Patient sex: M
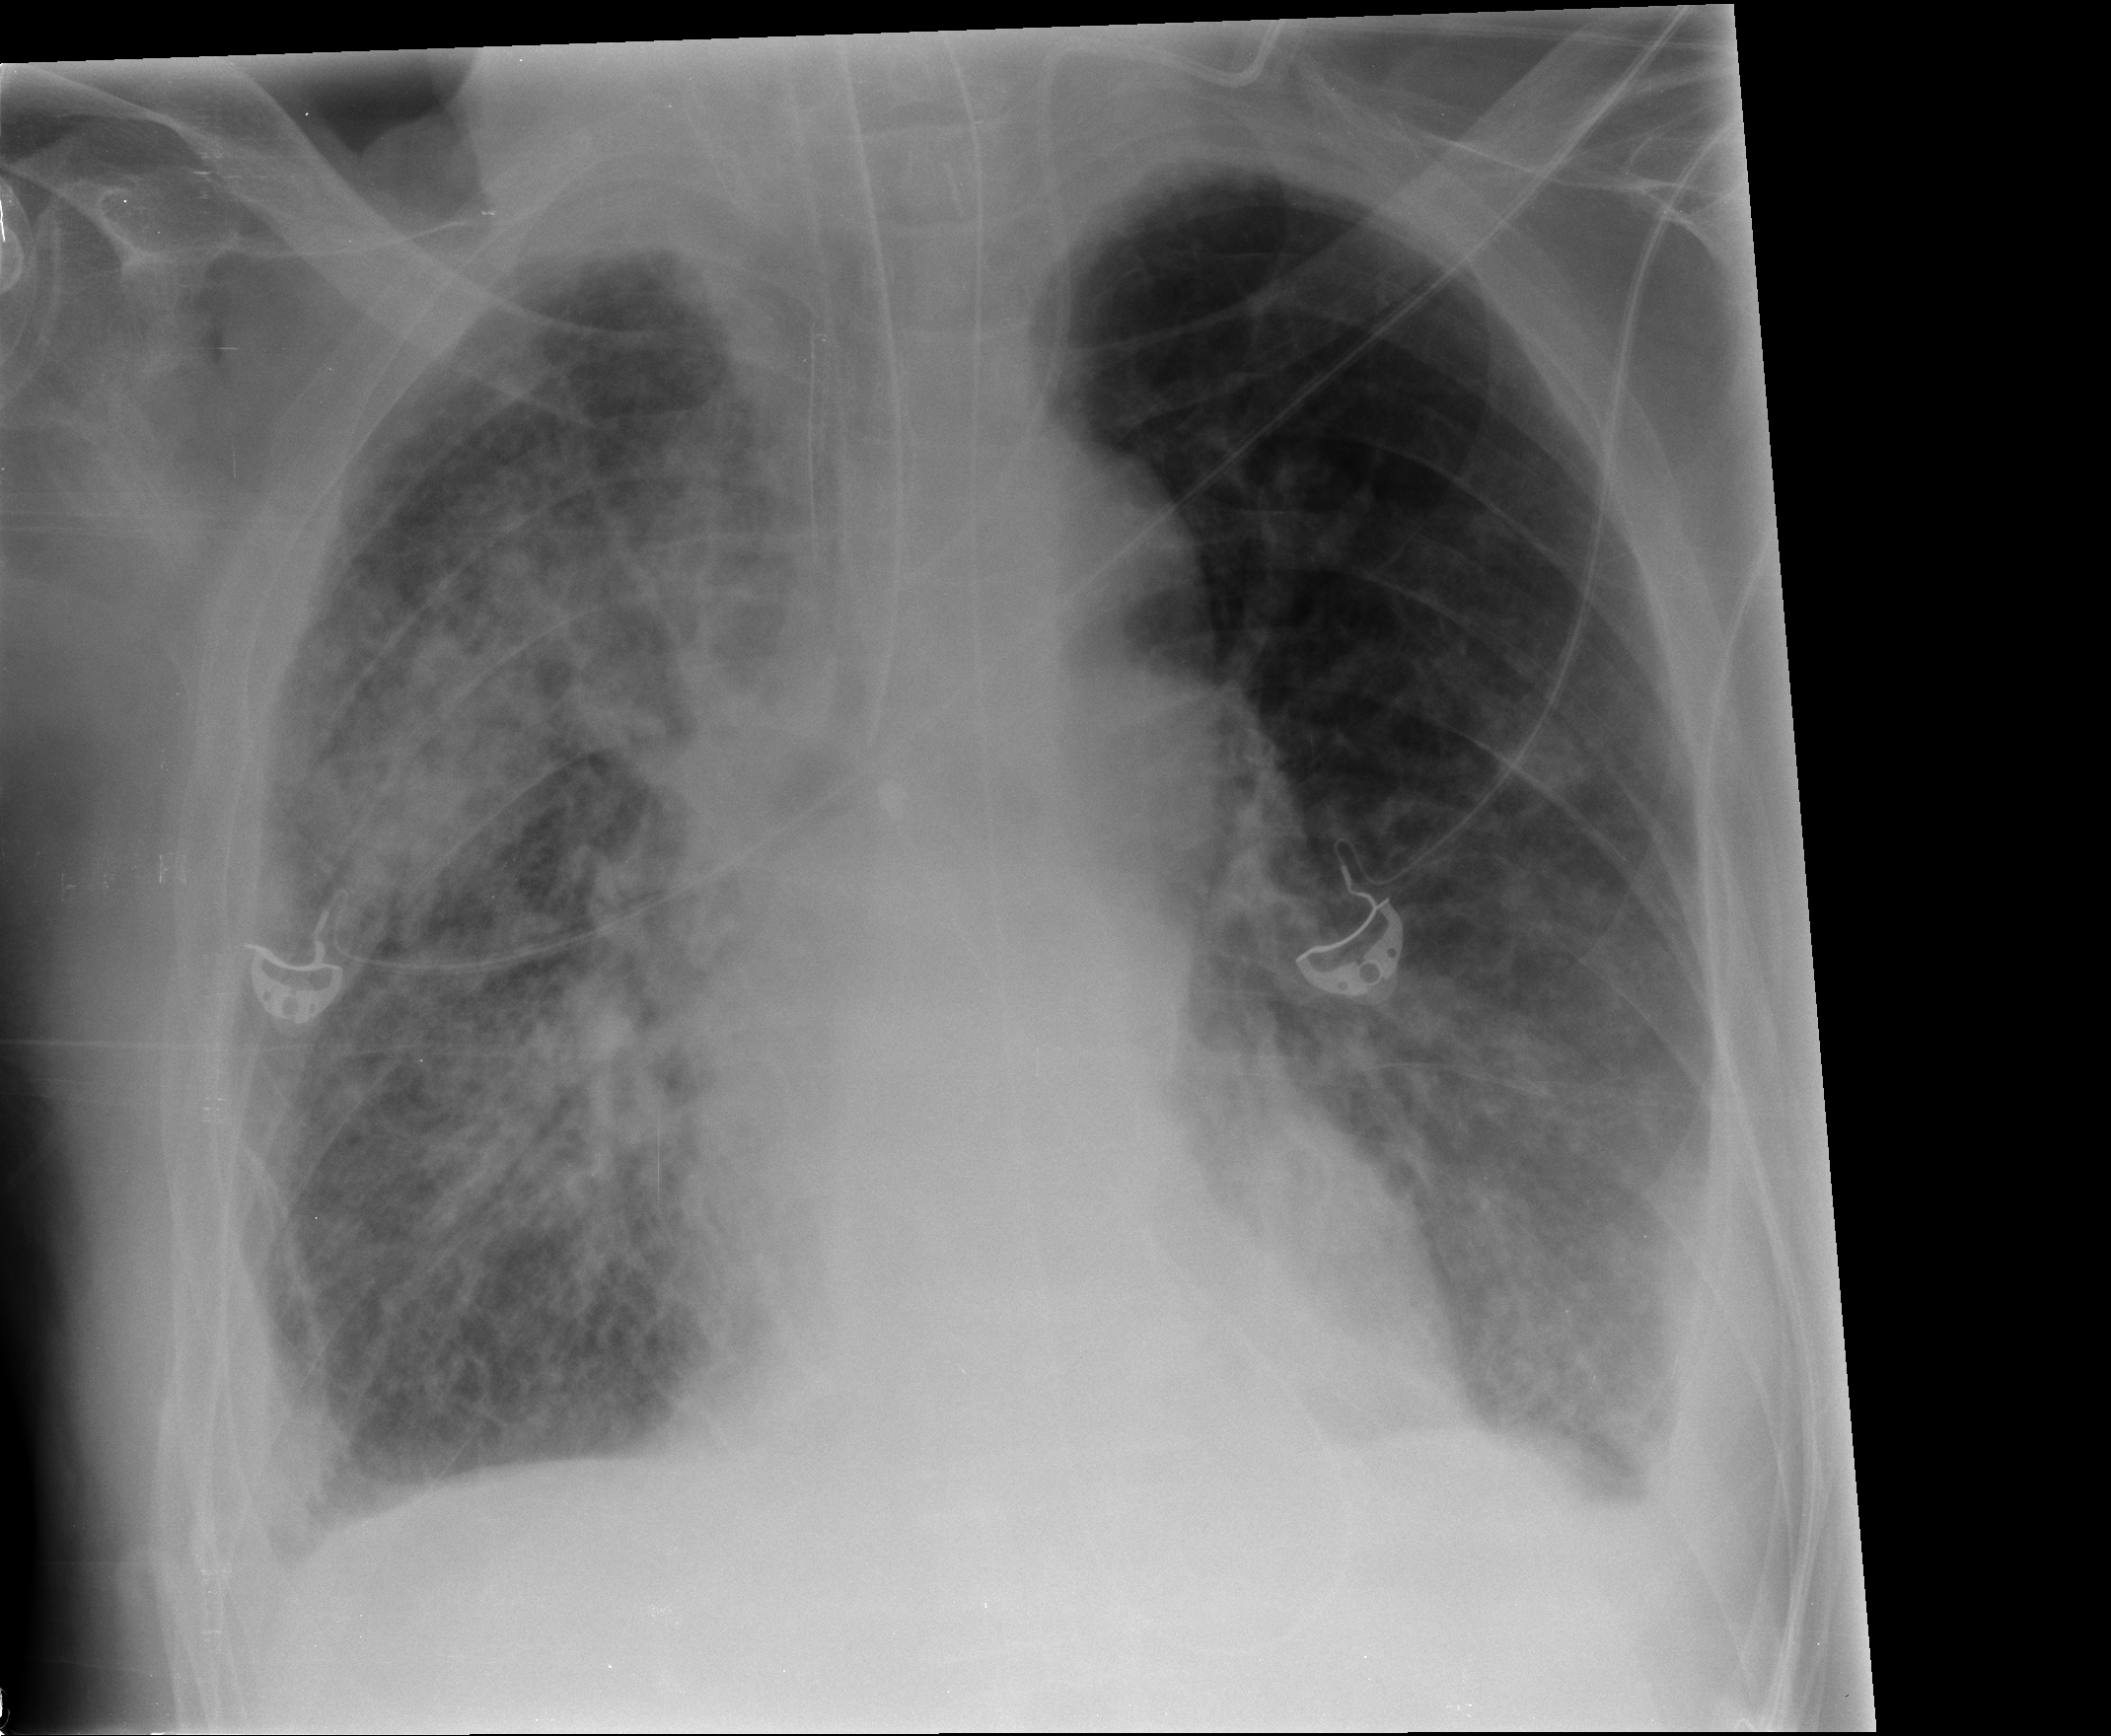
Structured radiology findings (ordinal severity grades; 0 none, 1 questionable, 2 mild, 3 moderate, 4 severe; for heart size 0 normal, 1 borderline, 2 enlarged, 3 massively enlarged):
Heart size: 0
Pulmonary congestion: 0
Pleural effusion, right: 2
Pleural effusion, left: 2
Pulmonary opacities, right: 2
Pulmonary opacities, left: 2
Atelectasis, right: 2
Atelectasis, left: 2